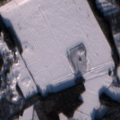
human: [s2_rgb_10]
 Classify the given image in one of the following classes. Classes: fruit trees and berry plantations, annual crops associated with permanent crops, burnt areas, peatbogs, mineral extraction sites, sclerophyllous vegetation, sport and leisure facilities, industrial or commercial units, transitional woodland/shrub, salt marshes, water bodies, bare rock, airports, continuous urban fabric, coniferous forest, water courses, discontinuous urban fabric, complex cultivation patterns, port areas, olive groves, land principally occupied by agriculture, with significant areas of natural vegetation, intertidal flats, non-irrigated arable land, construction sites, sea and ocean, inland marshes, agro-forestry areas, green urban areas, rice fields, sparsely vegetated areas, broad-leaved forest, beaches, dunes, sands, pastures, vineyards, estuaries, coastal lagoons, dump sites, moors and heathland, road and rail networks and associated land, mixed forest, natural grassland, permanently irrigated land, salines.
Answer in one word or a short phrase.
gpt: non-irrigated arable land, land principally occupied by agriculture, with significant areas of natural vegetation, mixed forest